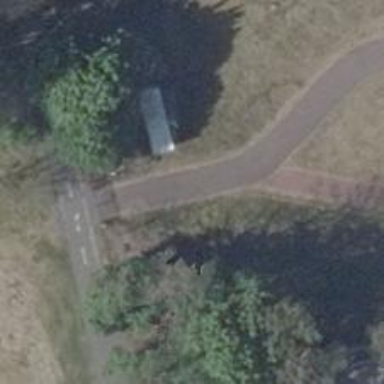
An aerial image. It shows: Asphalt service road.